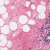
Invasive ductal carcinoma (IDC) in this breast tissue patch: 0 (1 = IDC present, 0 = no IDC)